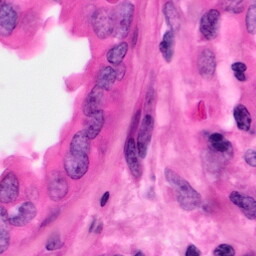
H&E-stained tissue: Pancreatic